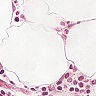
Metastatic tissue present: no